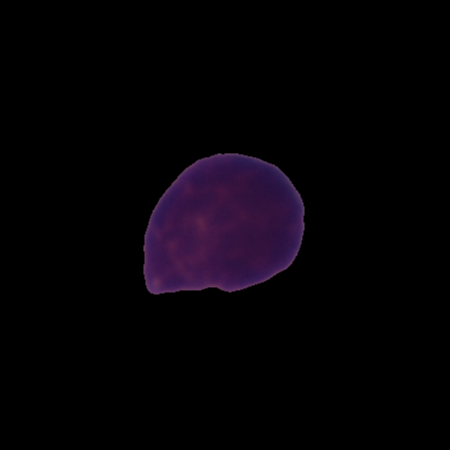
Label: healthy